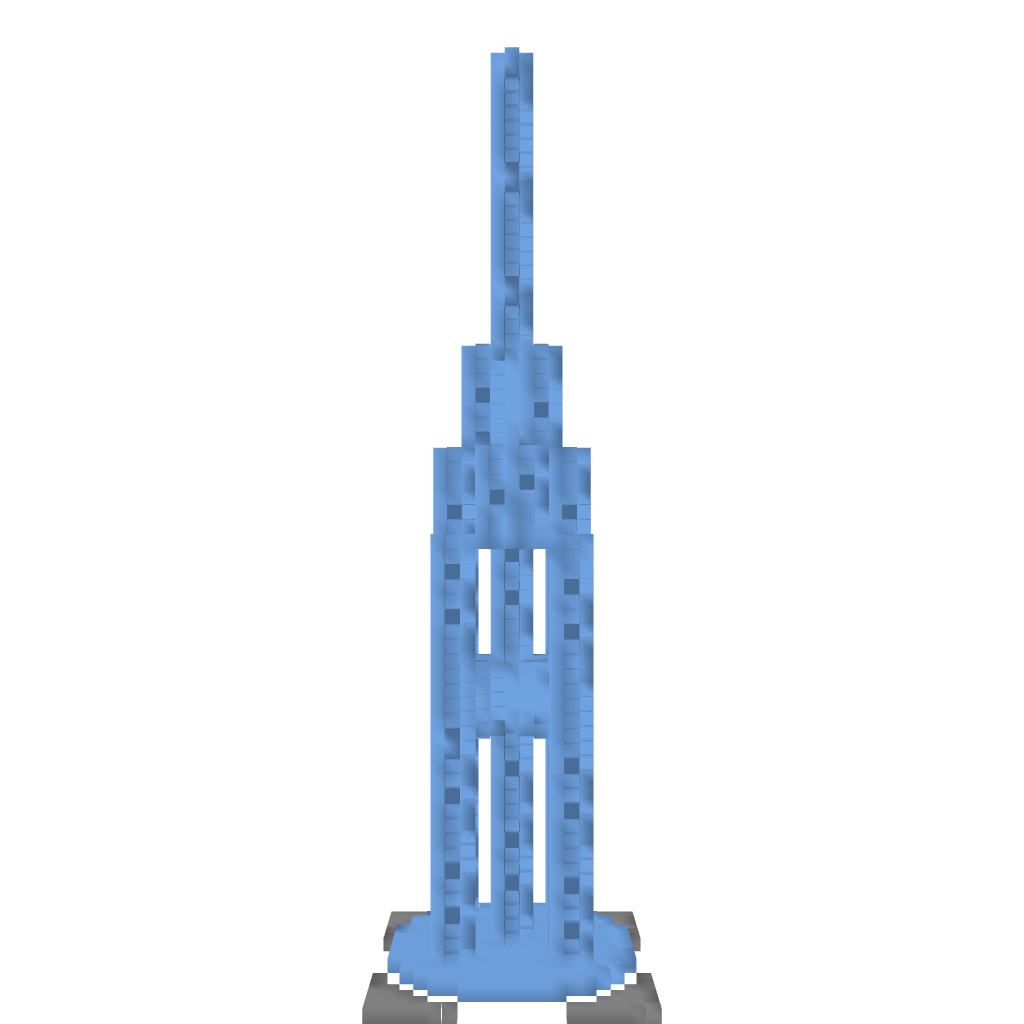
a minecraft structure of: Impossible Fountain good quality